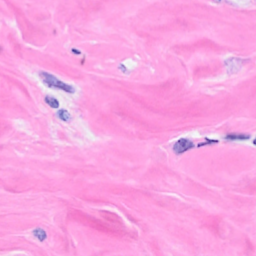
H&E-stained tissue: Breast